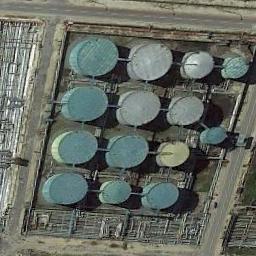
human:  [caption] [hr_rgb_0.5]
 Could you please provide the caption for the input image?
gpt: There are two rows of storage tanks on each open lot .

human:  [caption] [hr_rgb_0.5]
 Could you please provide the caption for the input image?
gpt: There are many neatly arranged storage tanks and many pipelines in the factory .

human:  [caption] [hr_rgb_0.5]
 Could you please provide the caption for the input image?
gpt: The storage tanks are surrounded by roads .

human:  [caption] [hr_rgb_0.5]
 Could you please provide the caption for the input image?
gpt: There are many white and blue storage tanks on the bare land .

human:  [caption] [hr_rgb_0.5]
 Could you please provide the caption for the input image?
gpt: There are some green storage tanks arranged neatly .